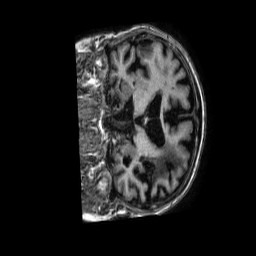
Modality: T1w
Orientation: coronal
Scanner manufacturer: philips
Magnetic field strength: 1.5 T
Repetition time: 0.007106 s
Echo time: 0.003217 s